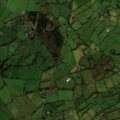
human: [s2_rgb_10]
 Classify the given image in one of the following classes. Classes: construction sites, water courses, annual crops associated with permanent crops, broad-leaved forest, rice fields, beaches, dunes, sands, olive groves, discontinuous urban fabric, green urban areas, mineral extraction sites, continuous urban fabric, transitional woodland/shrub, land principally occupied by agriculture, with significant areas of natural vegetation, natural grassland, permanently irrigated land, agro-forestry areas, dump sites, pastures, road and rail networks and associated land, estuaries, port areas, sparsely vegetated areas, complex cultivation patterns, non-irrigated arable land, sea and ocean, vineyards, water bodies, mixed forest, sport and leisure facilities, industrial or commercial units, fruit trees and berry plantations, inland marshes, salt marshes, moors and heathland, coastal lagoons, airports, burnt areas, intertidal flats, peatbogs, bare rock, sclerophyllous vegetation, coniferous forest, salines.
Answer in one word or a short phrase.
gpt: pastures